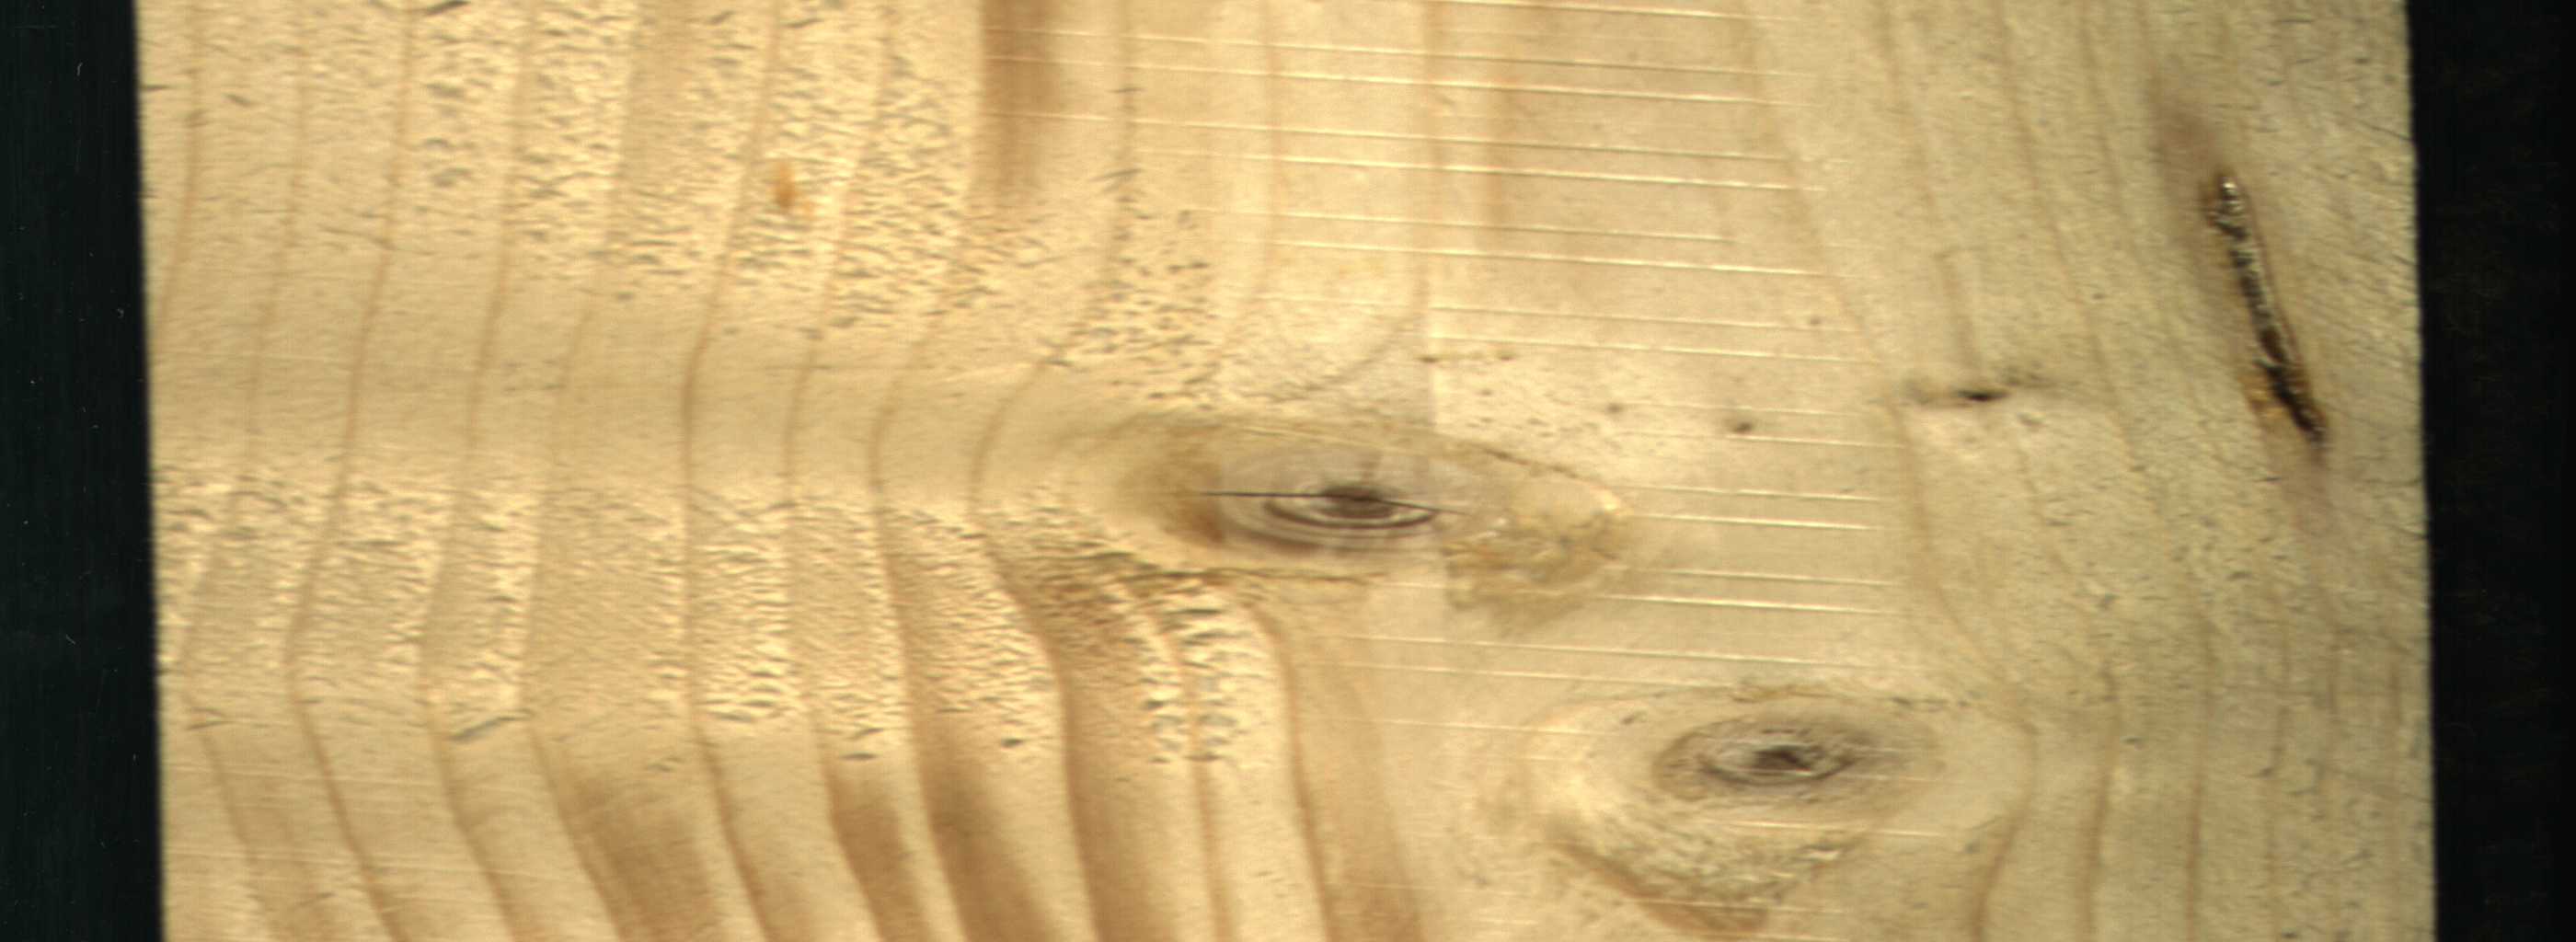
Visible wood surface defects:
resin
knot_with_crack
Dead_Knot
Live_Knot